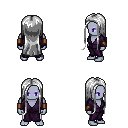
a pixel art fantasy rpg character, male body template, dark elf, purple skin, purple robe, white pants, white extra-long hairstyle, leather bracers, four views (front, back, left, right), 2x2 character sprite sheet, small pixel art, hard edges, no anti-aliasing